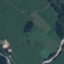
Land use / land cover: Pasture